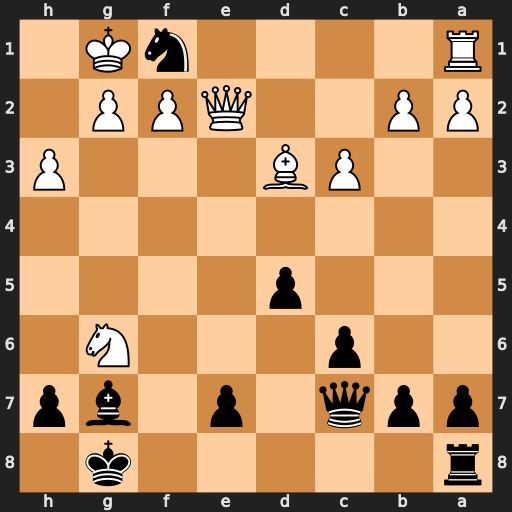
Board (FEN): r5k1/ppq1p1bp/2p3N1/3p4/8/2PB3P/PP2QPP1/R4nK1
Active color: b
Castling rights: -
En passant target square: -
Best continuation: Qh2+ Kxf1 Qh1#